Field crop: maize
Growth stage: 2
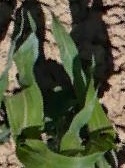
Species: maize